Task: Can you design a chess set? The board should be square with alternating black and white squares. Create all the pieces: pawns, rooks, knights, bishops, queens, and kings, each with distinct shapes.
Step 3344:
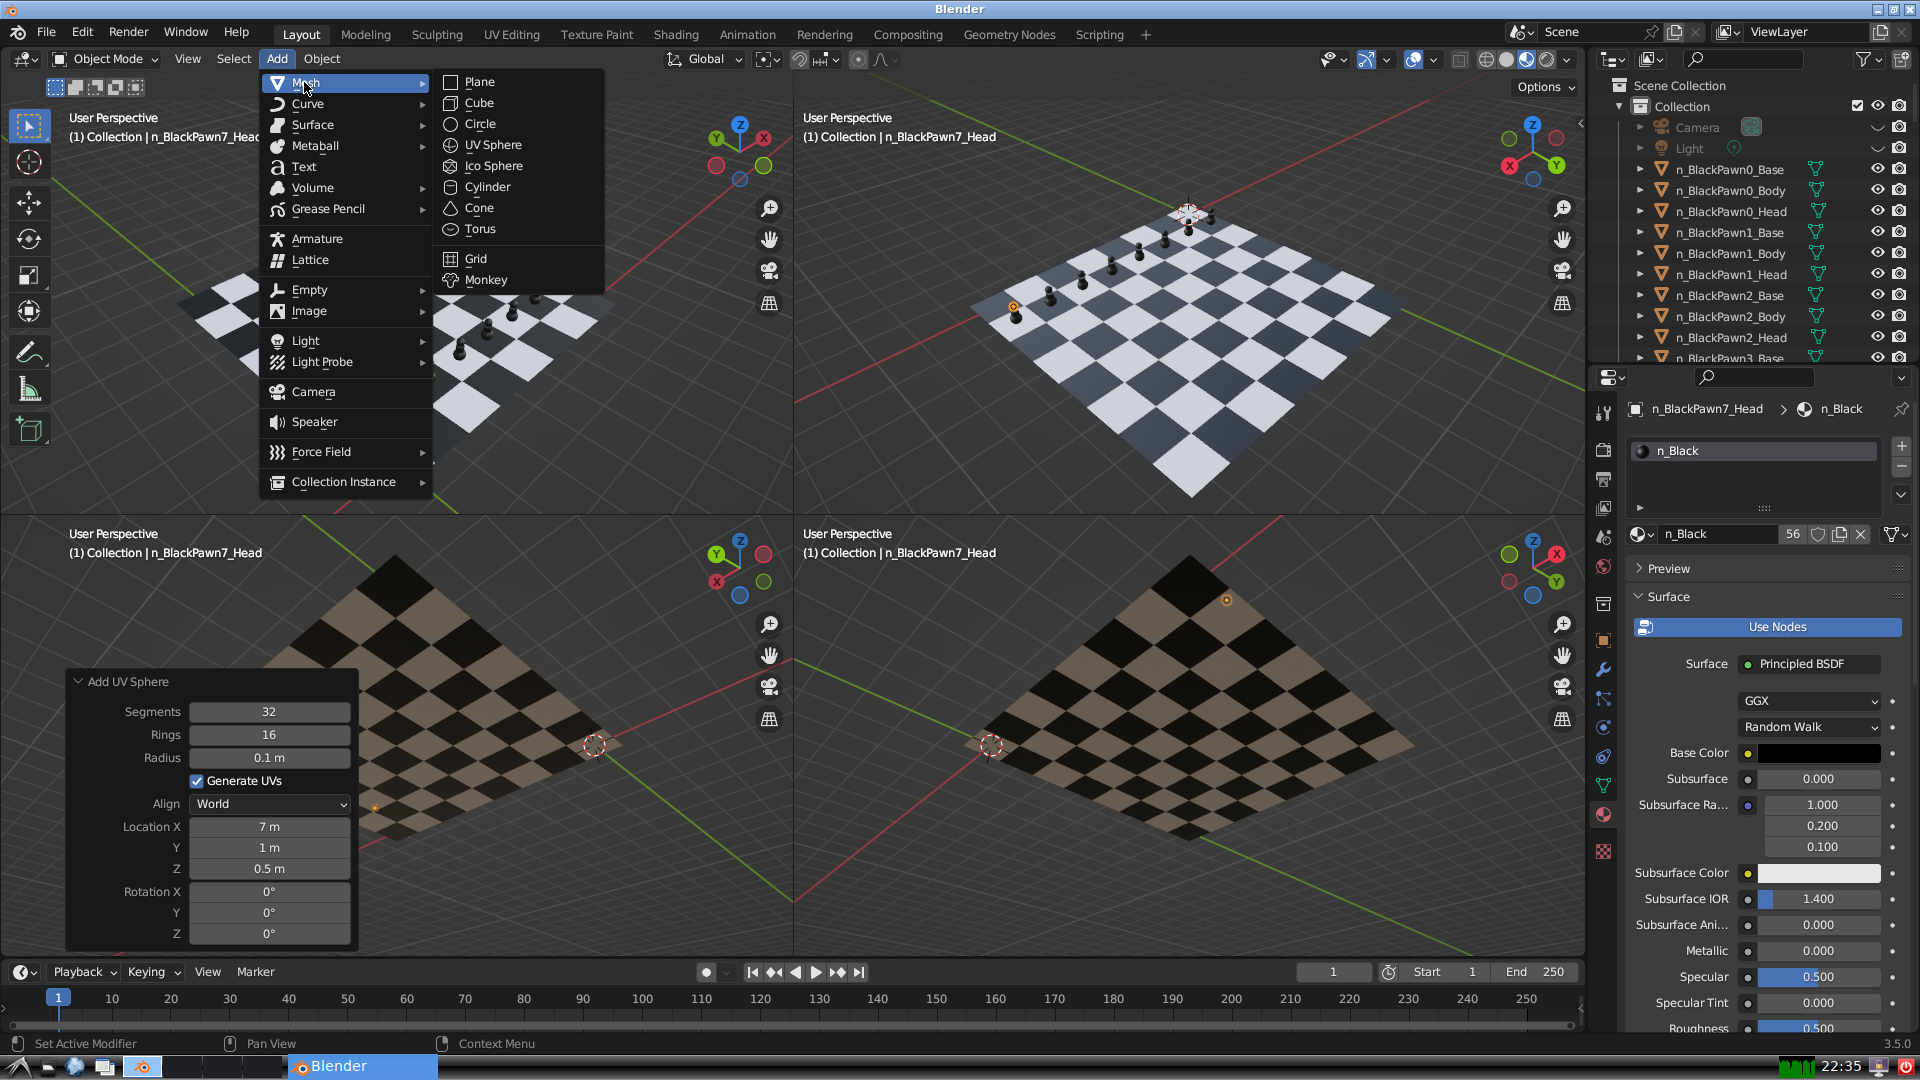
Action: {"mouse_move": [499, 144]}